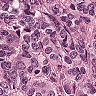
Metastatic tissue present: yes